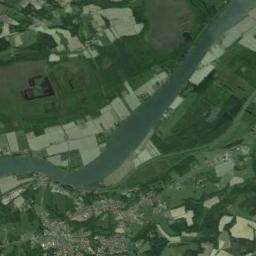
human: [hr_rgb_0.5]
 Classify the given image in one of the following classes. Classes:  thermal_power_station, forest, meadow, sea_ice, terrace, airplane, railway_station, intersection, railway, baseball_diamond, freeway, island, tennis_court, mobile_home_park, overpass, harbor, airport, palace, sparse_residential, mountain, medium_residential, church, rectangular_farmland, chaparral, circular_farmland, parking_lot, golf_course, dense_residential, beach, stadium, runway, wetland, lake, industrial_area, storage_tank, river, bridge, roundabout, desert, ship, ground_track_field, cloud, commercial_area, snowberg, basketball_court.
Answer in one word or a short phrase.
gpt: river